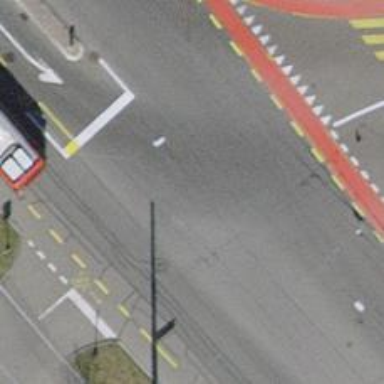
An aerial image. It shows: Tertiary road with asphalt surface. There are trolley wires present. The road has separate sidewalks on both sides and designated lanes for cyclists on both sides as well.